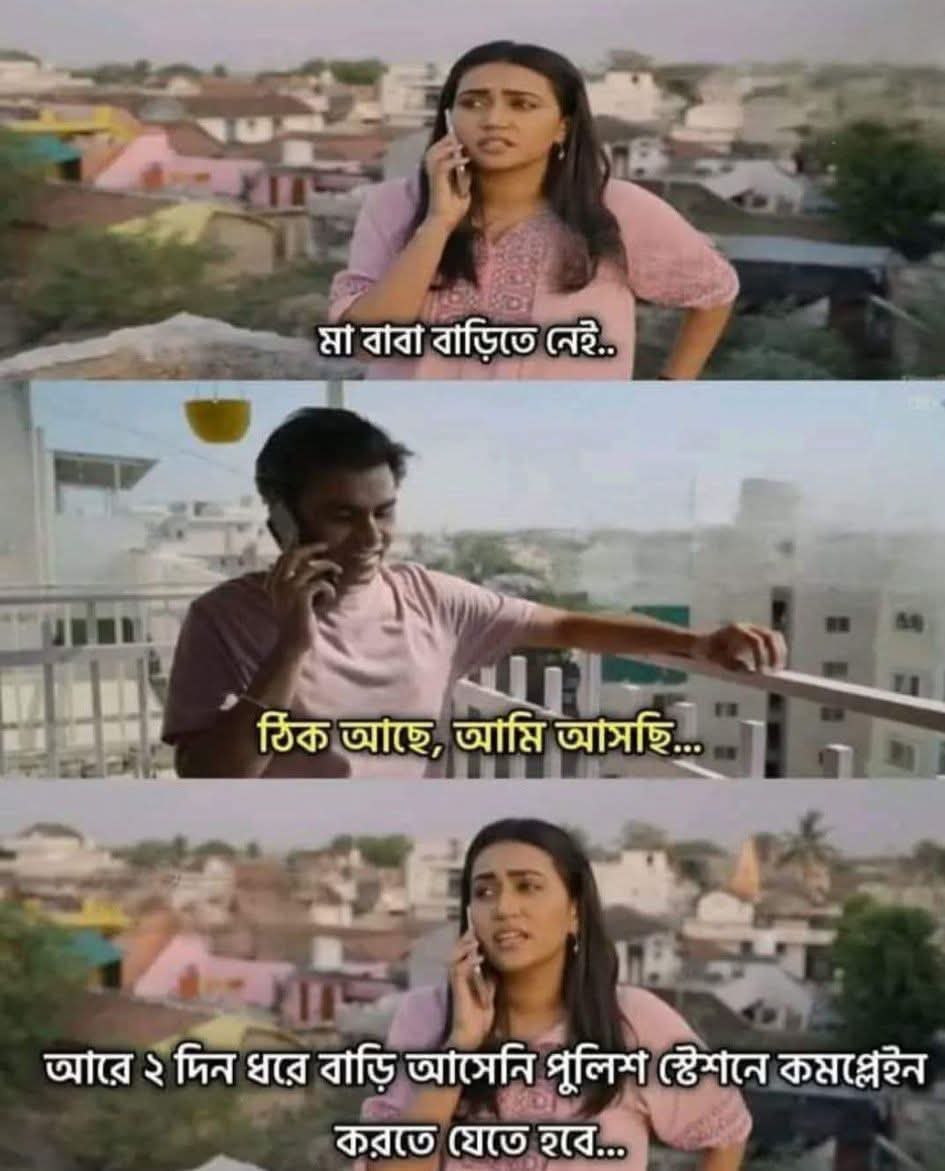
Text: মা বাবা বাড়িতে নেই..
ঠিক আছে, আমি আসছি...
আরে ২ দিন ধরে বাড়ি আসেনি পুলিশ স্টেশনে কমপ্লেইন করতে যেতে হবে...
Label: Non Hate